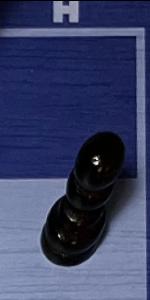
Label: Pawn_Black